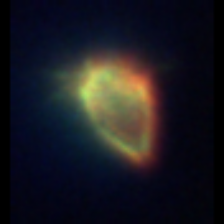
Taxon: Ciliates
Group: Other